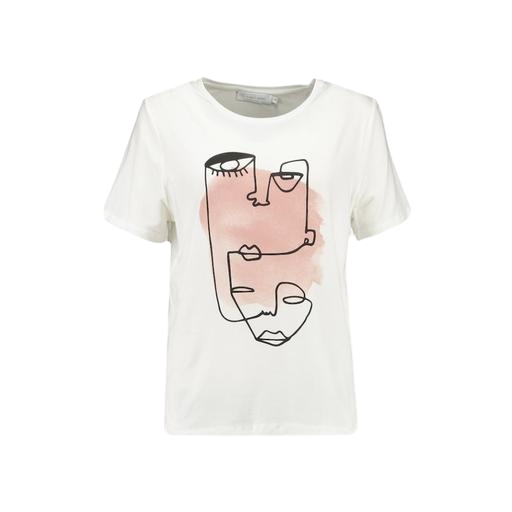
only white t-shirt, white abstract graphic t-shirt, white graphic t-shirt only macy, white background